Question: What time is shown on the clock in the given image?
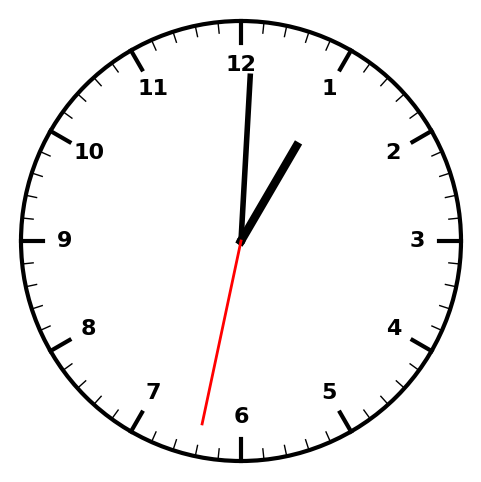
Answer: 01:00:32